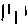
Label: line